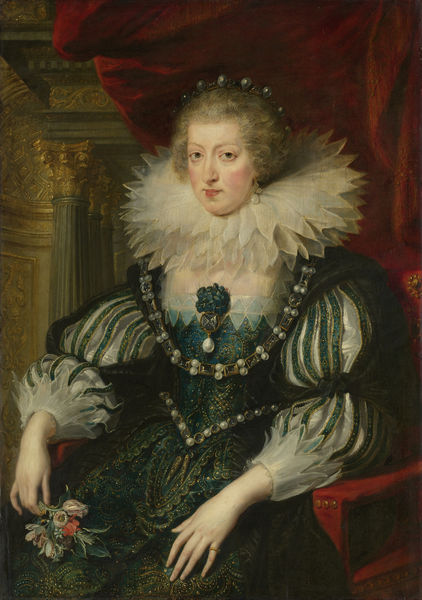
Titel: Anna van Oostenrijk (1601-66). Echtgenote van Lodewijk XIII, koning van Frankrijk
Künstler: Peter Paul Rubens
Standort: Amsterdam
Institution: Rijksmuseum
Schlagwörter: blau, weiß, grün, sitzen, blumen, frau, kleid, ohrring, schmuck, stuhl, säule, säulen, dame, gürtel, rot, kragen, samt, spitze, ärmel, hände, portrait, porträt, vorhang, gold, reich, sessel, adel, brosche, diadem, perle, perlen, adlig, lehne, kette, weis, thron, schoß, ring, strauß, tulpe, verziert, mittelalter, reichtum, korsett, baldachin, königin, kopfschmuck, grazil, geschlitzt, aristokratin